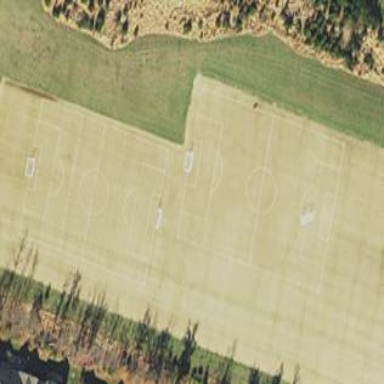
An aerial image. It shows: Soccer pitch for leisureland activities.